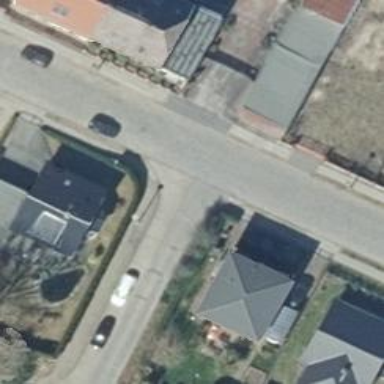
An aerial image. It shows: Residential road with sidewalks on both sides. The surface of the sidewalks is sett.